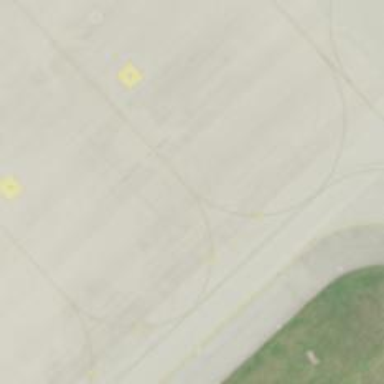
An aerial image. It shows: Image of taxiway at airport.